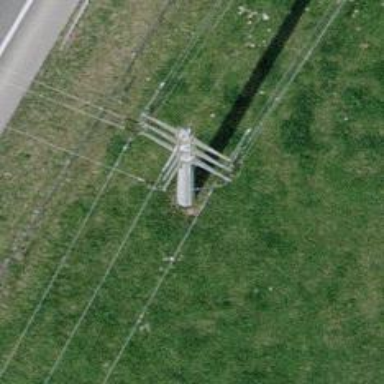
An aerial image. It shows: Three cables of power line.